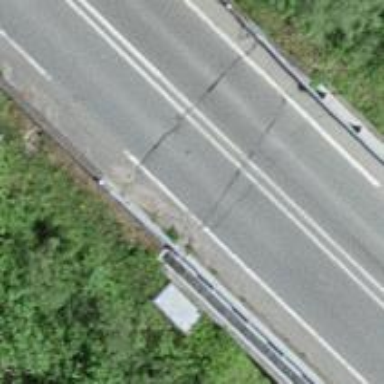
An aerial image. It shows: Trunk highway.